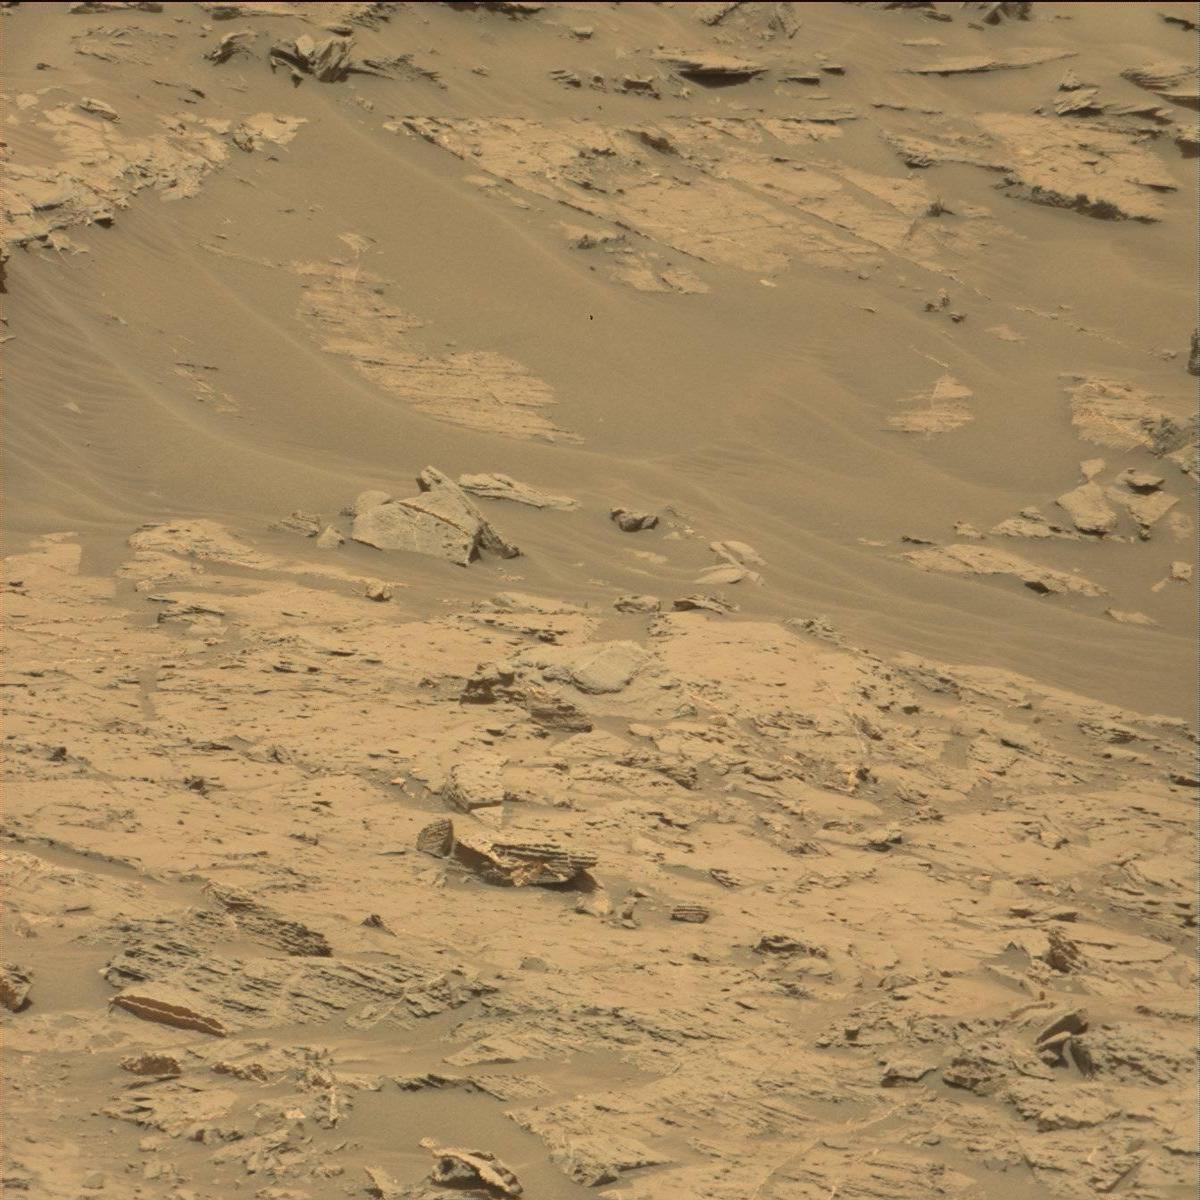
Terrain classes present: Bedrock, Sand / Soil